Question: Hi i'm having some issues getting the tootip display proper information. Right now it displays this.
Here is a sample:
I want to remove the phrase "Week from Monday" which is appearing before the date. I've tried changing the tooltip object parameter in the chart option but it didn't helped.
Here is how the chart options look now
'''
var options = {
chart: {
renderTo: 'stock-chart-container',
alignTicks: true,
},
tooltip: {
dateTimeLabelFormats: {
millisecond: "%A, %b %e, %H:%M:%S.%L",
second: "%A, %b %e, %H:%M:%S",
minute: "%A, %b %e, %H:%M",
hour: "%A, %b %e, %H:%M",
day: "%A, %b %e, %Y",
week: "%m-%d-%Y",
month: "%B %Y",
year: "%Y"
}
},
navigator: {
//top: 400
},
yAxis: [{
title: {
text: 'Price'
},
top: 70,
height: 260,
lineWidth: 2
}, {
title: {
text: 'Volume'
},
top: 350,
height: 100,
offset: 0,
lineWidth: 2,
}],
rangeSelector: {
buttons: [{
type: 'month',
count: 1,
text: '1m'
}, {
type: 'month',
count: 3,
text: '3m'
}, {
type: 'month',
count: 6,
text: '6m'
}, {
type: 'ytd',
text: 'YTD'
}, {
type: 'year',
count: 1,
text: '1y'
}, {
type: 'year',
count: 3,
text: '3y'
}, {
type: 'year',
count: 5,
text: '5y'
}, {
type: 'all',
text: 'All'
}],
selected: null
},
title: {
text: $('#symbol-name').text() + " Stock Price",
},
series: [{
type: chartGlobalOptions.chartTypes.name,
name: $('#symbol-name').text(),
data: data.prices,
dataGrouping: {
units: groupingUnits
}
}, {
type: 'column',
name: 'Volume',
data: data.volume,
yAxis: 1,
dataGrouping: {
units: groupingUnits
}
}]
};
'''
Can anyone please point me in the right direction on how to remove the phrase. I've been trying to achieve this the whole day, without success.
Thanks, in advance
I've managed to get the tooltip show proper information with the help of Sebastian.
Here is how it looks now
'''
tooltip: {
useHTML: true,
formatter: function() {
var d = new Date(this.x);
var s = '';
s += '<b>' + Highcharts.dateFormat('%b %e, %Y', this.x) + '</b><br />';
$.each(this.points, function(i, point) {
s += '<b><span style = "color:'+point.series.color+';">'+point.series.name +' </span>'+' : '+point.y + '</b><br />';
});
return s;
},
shared: true
},
'''
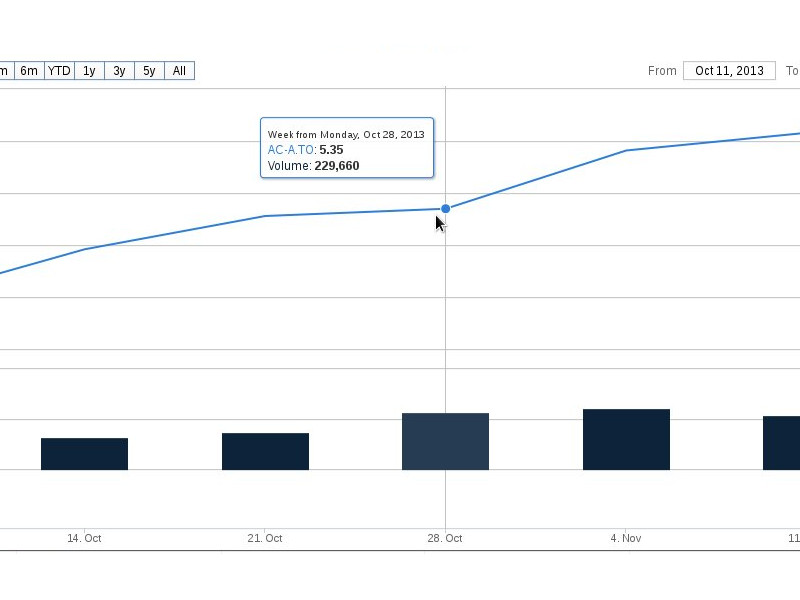
Answer: You can use tooltip formatter, which allows to customise tooltip's content.
<URL>